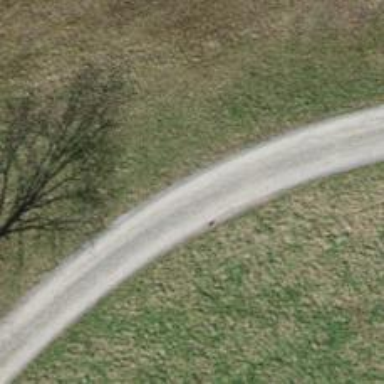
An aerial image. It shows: Pebblestone track with grade2 tracktype.